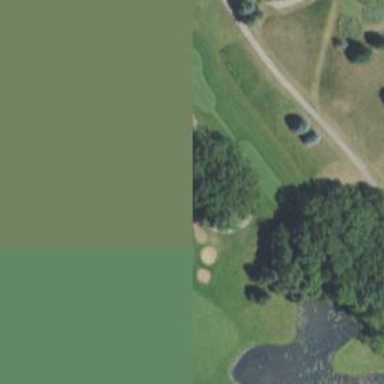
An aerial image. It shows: Pathway for golfing.